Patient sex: M
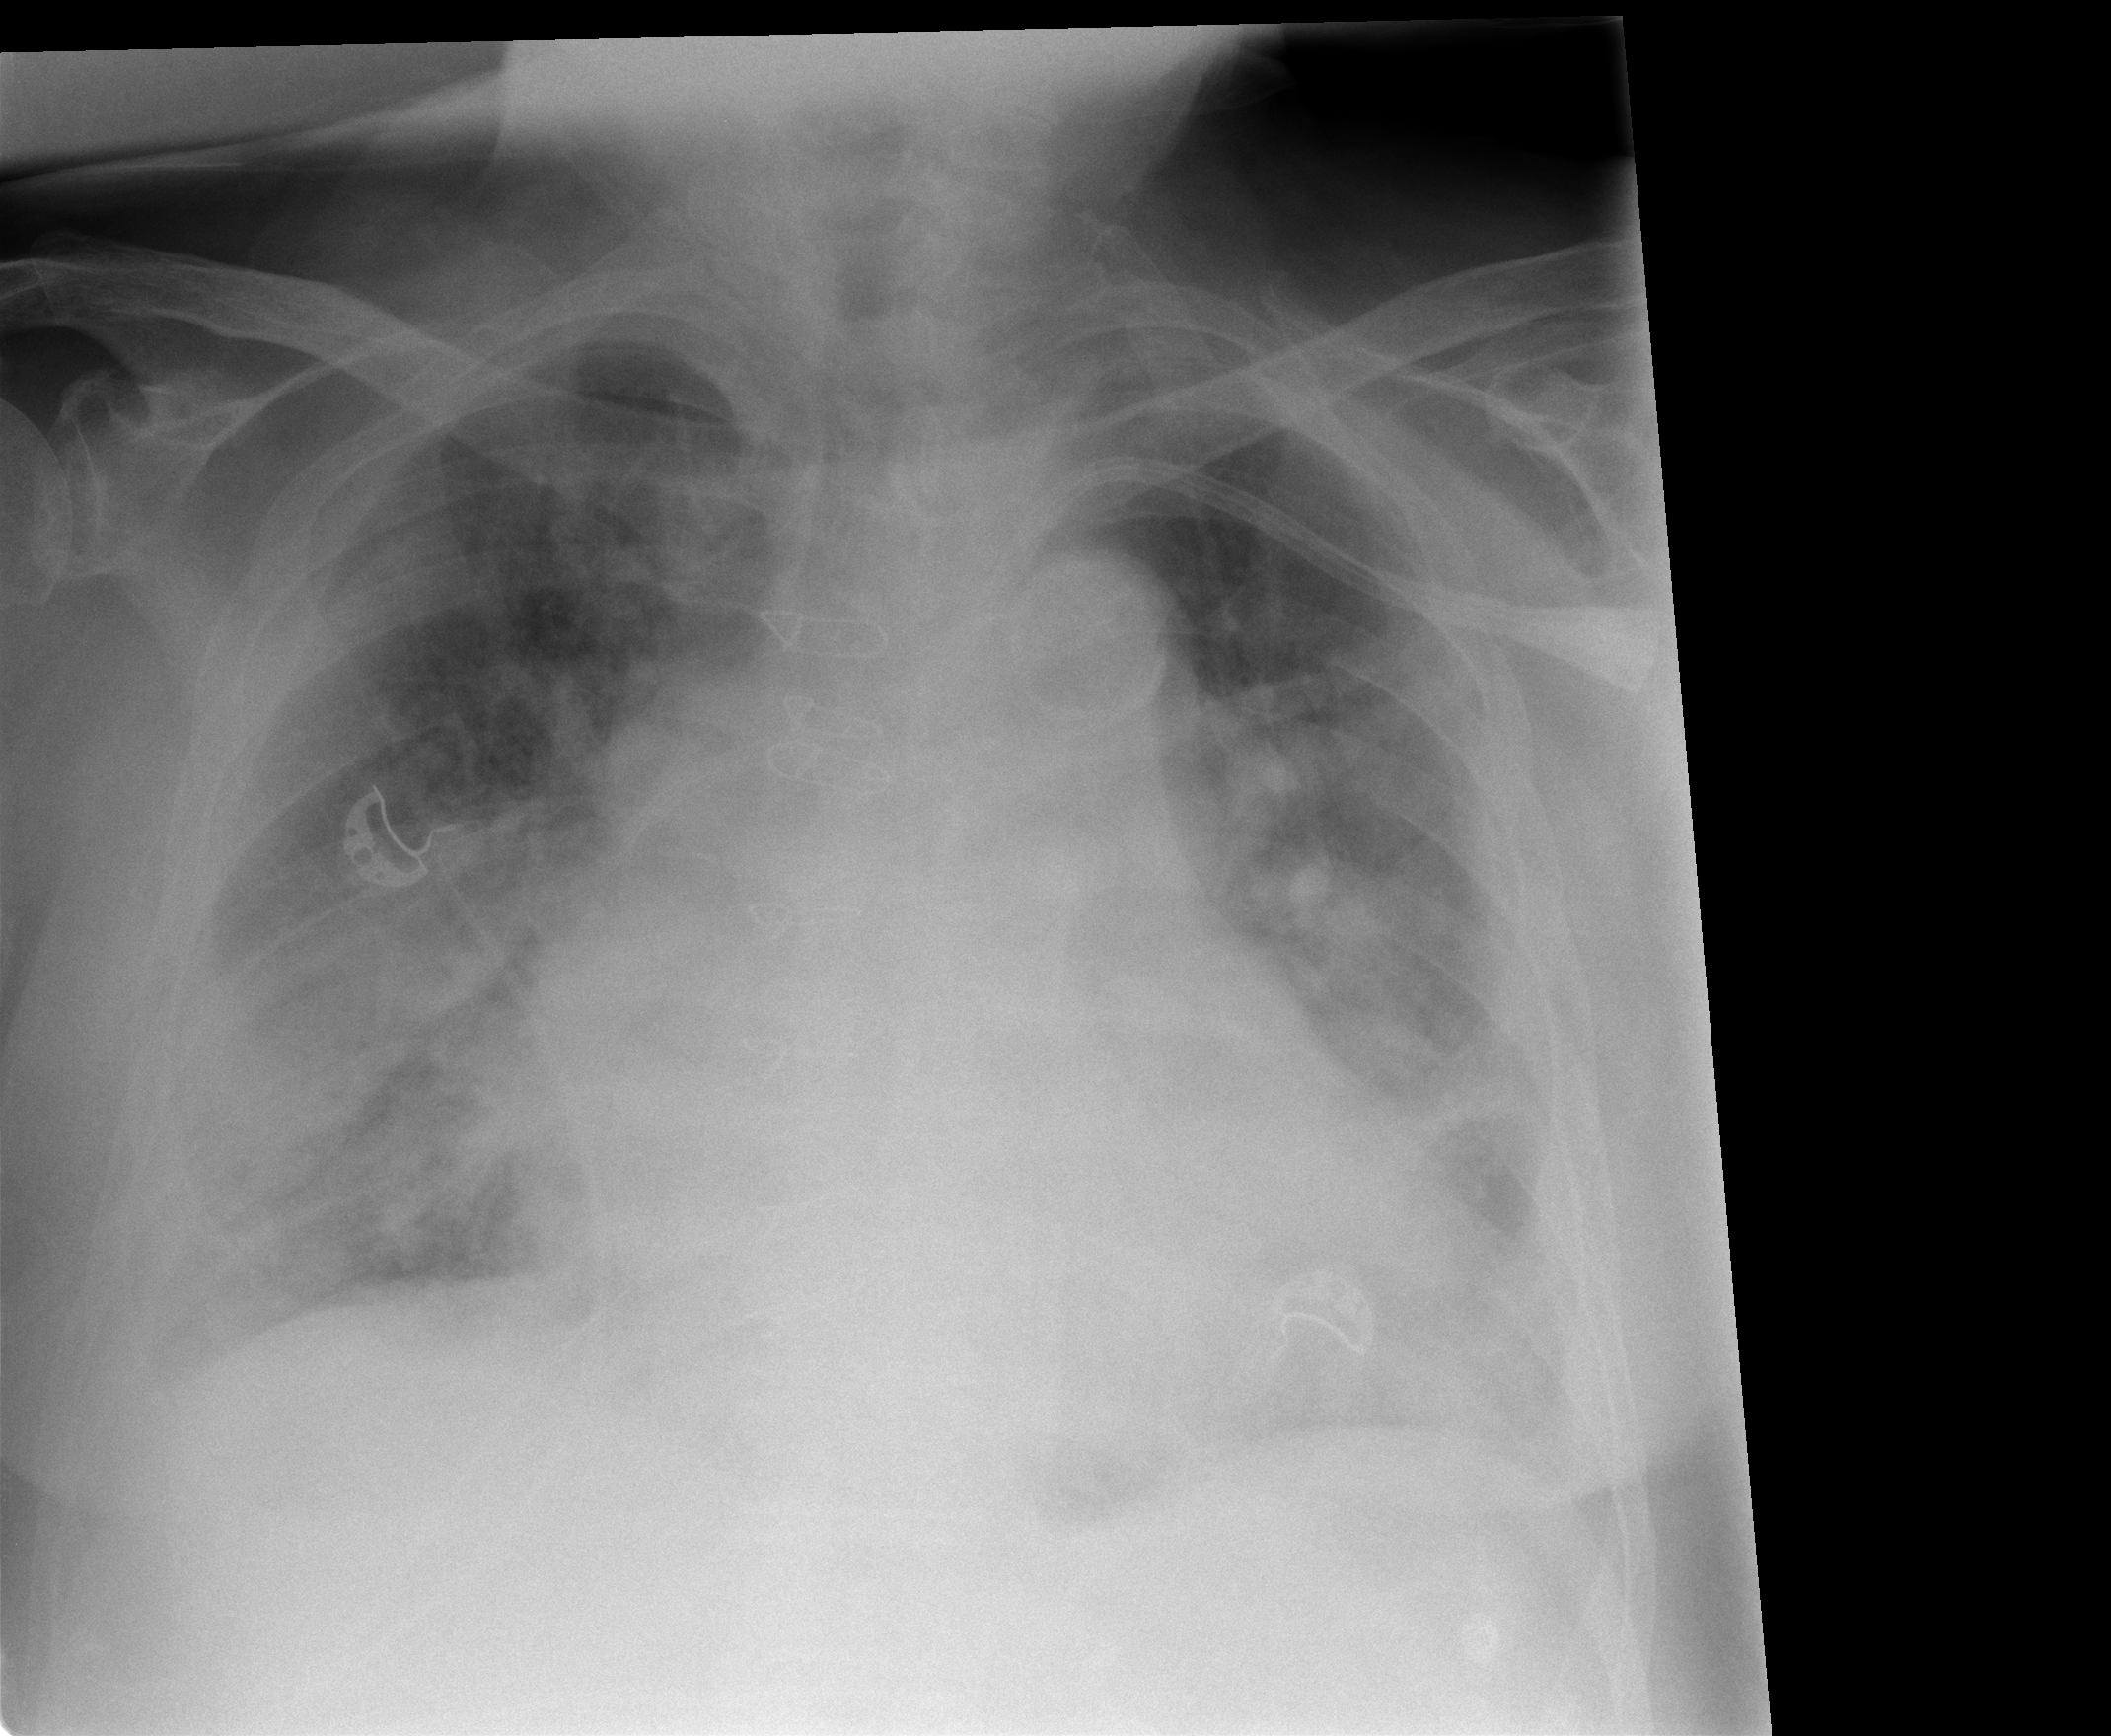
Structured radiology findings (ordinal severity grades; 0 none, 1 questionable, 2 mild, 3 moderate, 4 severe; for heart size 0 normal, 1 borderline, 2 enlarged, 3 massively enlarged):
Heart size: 2
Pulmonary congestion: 2
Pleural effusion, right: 3
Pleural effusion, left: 2
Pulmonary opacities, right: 2
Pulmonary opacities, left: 2
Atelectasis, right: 2
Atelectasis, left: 2